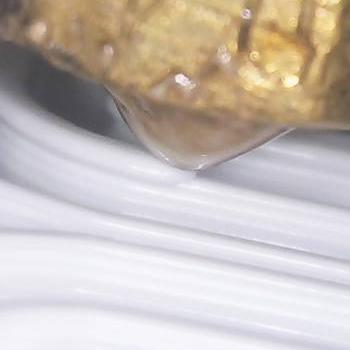
Flow rate: 252%